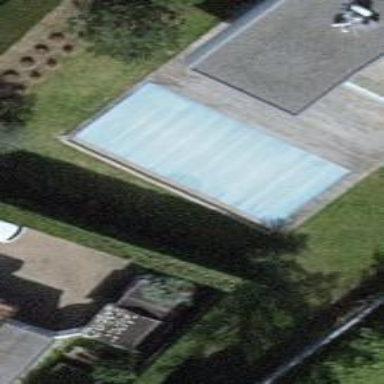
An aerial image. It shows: Swimming pool located in leisure land.